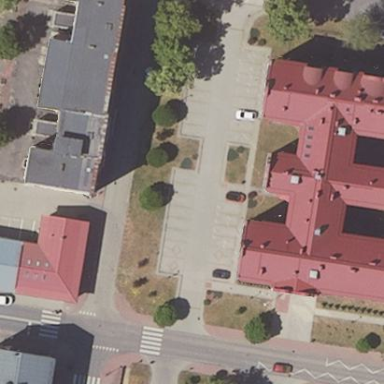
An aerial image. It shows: Parking available on the street side.